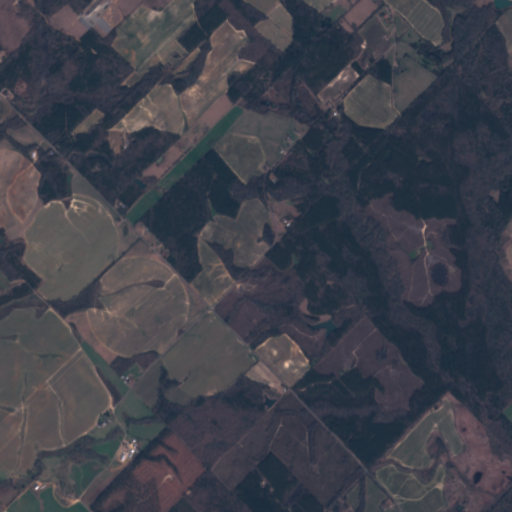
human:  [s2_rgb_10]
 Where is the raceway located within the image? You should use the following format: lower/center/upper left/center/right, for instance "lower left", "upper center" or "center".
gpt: The raceway is located in the upper left of the image.
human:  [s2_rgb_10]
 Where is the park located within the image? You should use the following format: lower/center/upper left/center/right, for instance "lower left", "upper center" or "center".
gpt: There is no park in the image.